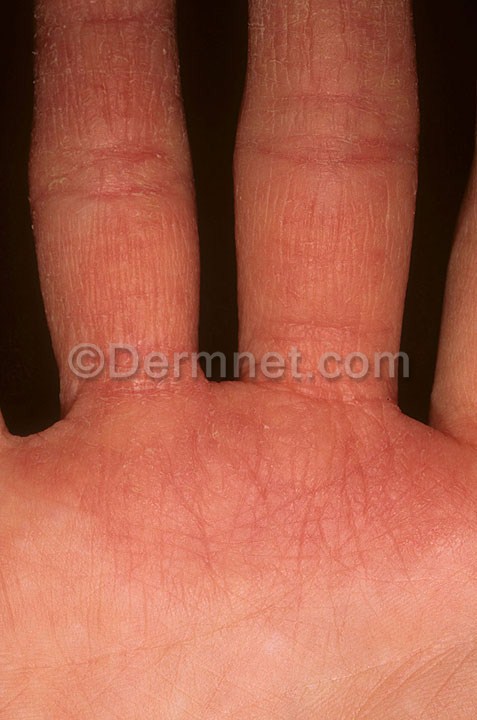
Disease: Eczema Photos